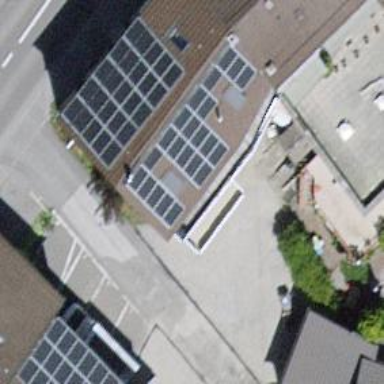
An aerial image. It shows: Solar power generator with photovoltaic panels.